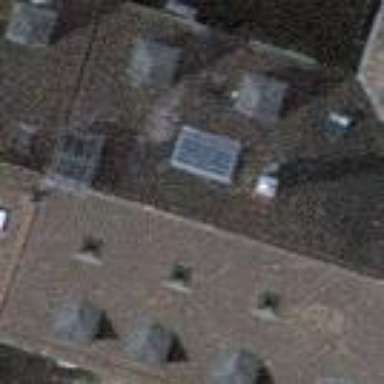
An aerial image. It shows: Gabled roof made of maroon roof tiles on apartment building.